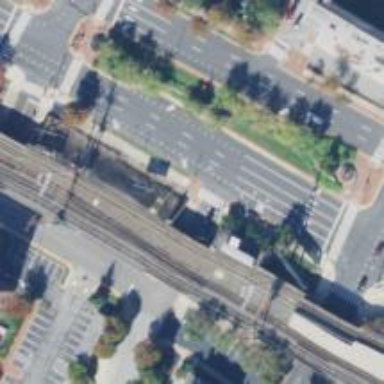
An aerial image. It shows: Railroad crossover.